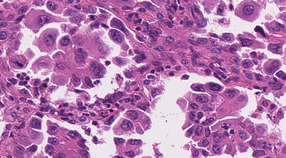
Tumor epithelial tissue: yes
Tumor-associated stroma tissue: no
Normal tissue: no